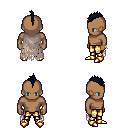
a pixel art fantasy rpg character, male body template, human, dark skin, gray tattered cape, gold greaves, raven mohawk hairstyle, bracelets, gold boots, four views (front, back, left, right), 2x2 character sprite sheet, small pixel art, hard edges, no anti-aliasing